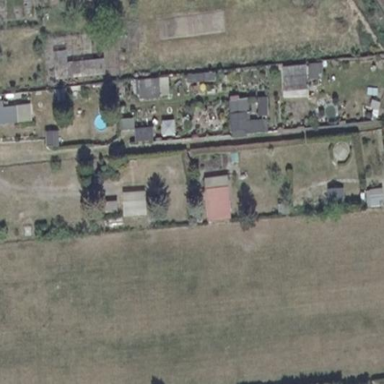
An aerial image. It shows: Area designated for allotments.